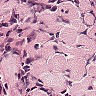
Metastatic tissue present: no